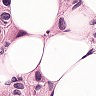
Metastatic tissue present: yes